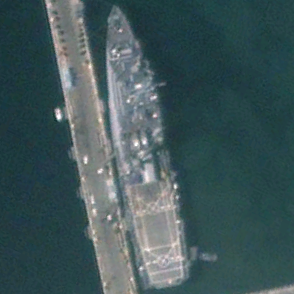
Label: combat